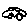
Label: car